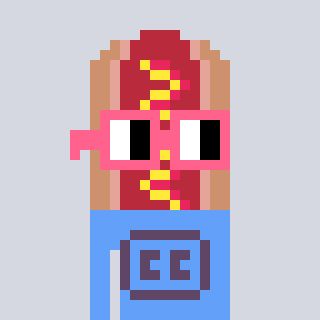
a pixel art character with square pink glasses, a hotdog-shaped head and a blue-colored body on a cool background